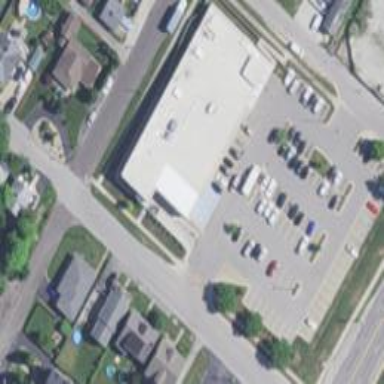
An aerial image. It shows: Retail building housing supermarket.